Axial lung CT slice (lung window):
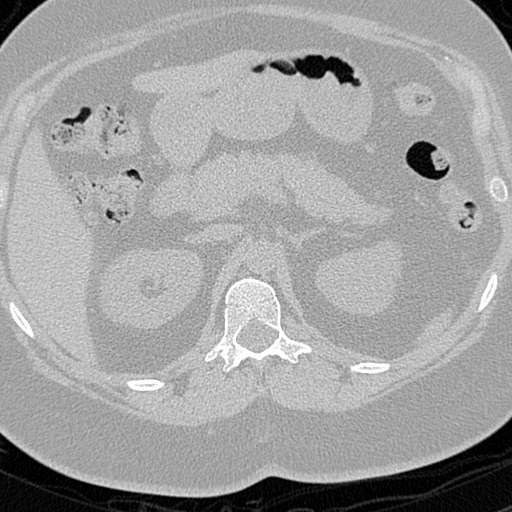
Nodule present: no